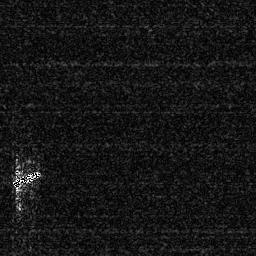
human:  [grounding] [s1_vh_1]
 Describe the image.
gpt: In the satellite image, there is  <ref>1 medium ship </ref> <box>[[3, 65, 16, 73, 0]]</box> located at left.